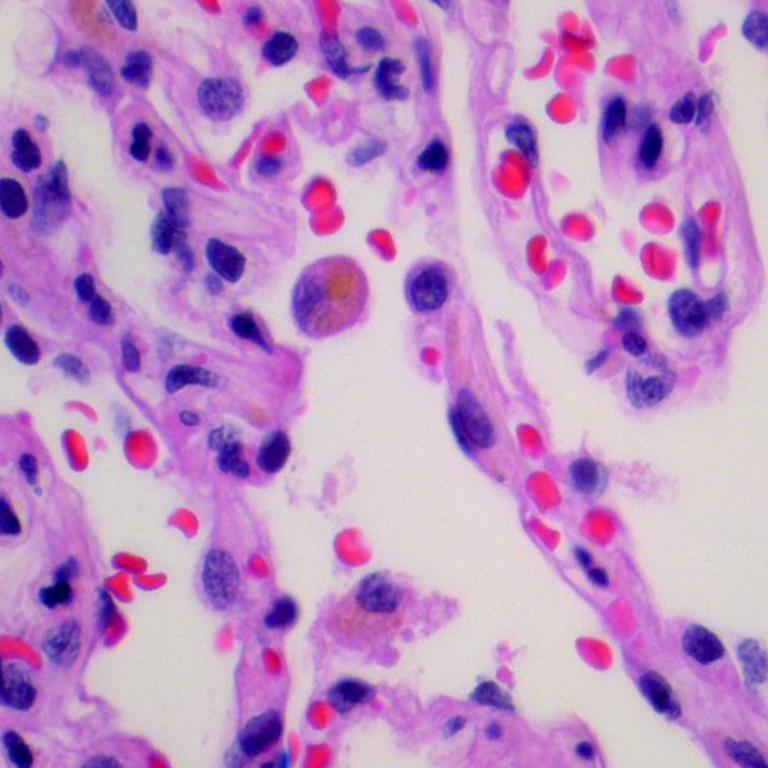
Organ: lung
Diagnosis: benign